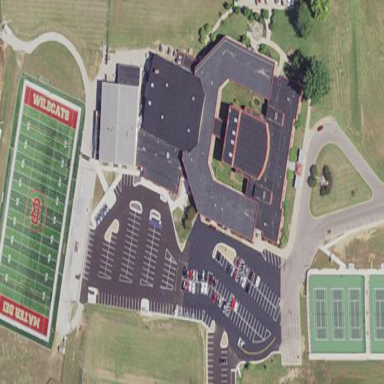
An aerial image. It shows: School.